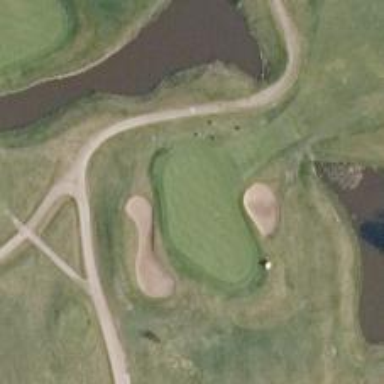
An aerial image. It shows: View of golf hole.